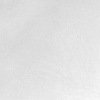
Atmospheric dust classification: dusty